Question: I have a problem with webView. As you can see on the picture there are white margins. I want to fill my screen that picture. How I can do that?
This is picture:

this is code:
'''
WebView web = new WebView(getContext());
web.getSettings().setJavaScriptEnabled(true);
web.getSettings().setBuiltInZoomControls(true);
String imagePath = id;
String html = "<html><body><img src=""+ imagePath + ""></body></html>";
web.loadDataWithBaseURL("file:///mnt/sdcard/DinEgen/", html, "text/html","utf-8",null);
web.setPadding(0, 0, 0, 0);
web.setInitialScale(1);
web.getSettings().setJavaScriptEnabled(true);
web.getSettings().setLoadWithOverviewMode(true);
web.getSettings().setUseWideViewPort(true);
web.setScrollBarStyle(WebView.SCROLLBARS_OUTSIDE_OVERLAY);
web.setScrollbarFadingEnabled(false);
'''
XML file:
'''
<LinearLayout xmlns:android="http://schemas.android.com/apk/res/android"
android:layout_width="match_parent"
android:layout_height="match_parent"
android:orientation="vertical"
android:weightSum="100">
<android.support.v4.view.ViewPager
android:id="@+id/presentation_viewPager"
android:layout_width="match_parent"
android:layout_height="0dp"
android:layout_weight="95"
/>
<LinearLayout
android:id="@+id/presentation_indicatorLayout"
android:layout_width="match_parent"
android:layout_height="0dp"
android:layout_weight="5"
android:gravity="center"
android:background="@drawable/choose_small_normal"
>
</LinearLayout>
</LinearLayout>
'''
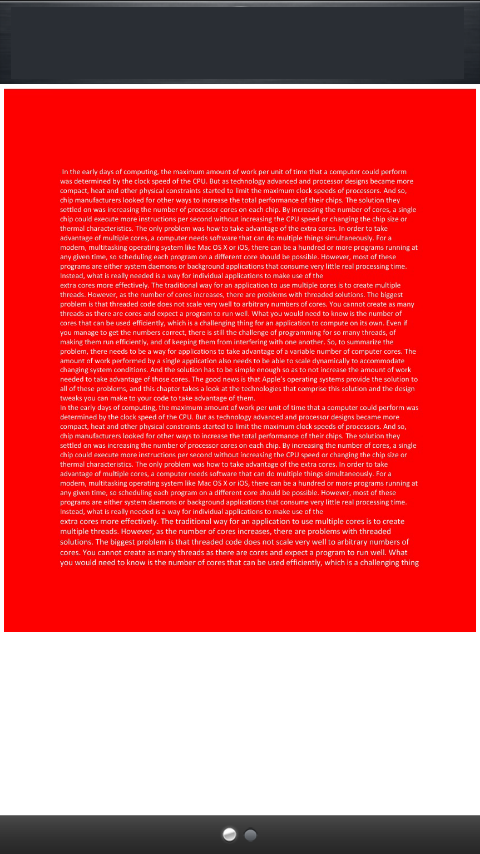
Answer: Replace your tag with this one:
'''
<body style='margin:0;padding:0;'>
'''
Here's another tip for images in a webview:
add a styling that fits images in the width of the screen. Works great on all screen sizes:
'''
<style type='text/css'>
img {max-width: 100%;height:initial;} div,p,span,a {max-width: 100%;}
</style>
'''